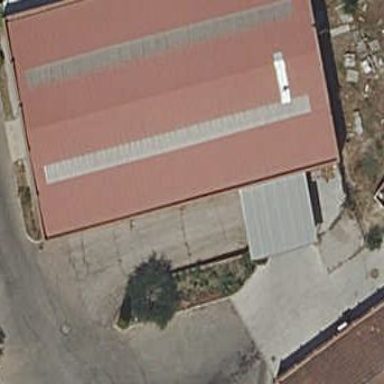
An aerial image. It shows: Storage building.